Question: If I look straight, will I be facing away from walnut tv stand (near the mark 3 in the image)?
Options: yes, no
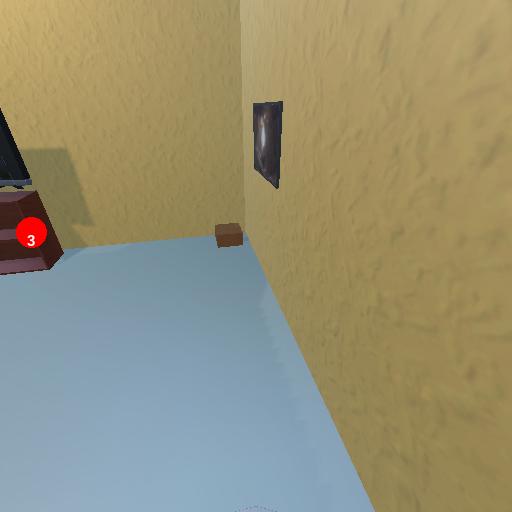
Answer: yes